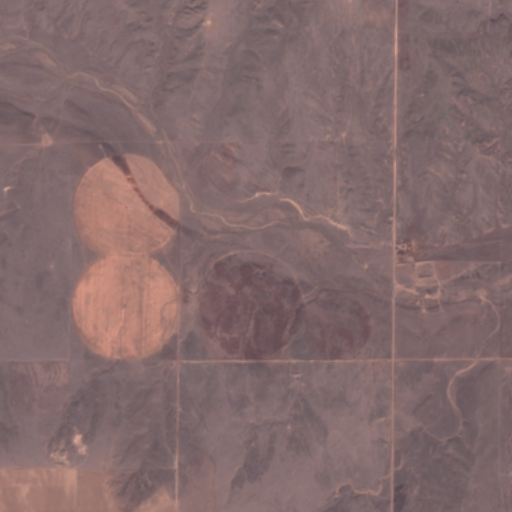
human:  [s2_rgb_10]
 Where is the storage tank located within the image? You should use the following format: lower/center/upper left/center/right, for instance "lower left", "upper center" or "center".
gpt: The storage tank is located in the center right of the image.
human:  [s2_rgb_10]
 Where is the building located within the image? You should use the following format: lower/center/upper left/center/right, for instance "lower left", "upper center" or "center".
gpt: The building is located in the center right of the image.
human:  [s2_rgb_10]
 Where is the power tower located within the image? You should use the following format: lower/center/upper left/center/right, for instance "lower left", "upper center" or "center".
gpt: There is no power tower in the image.